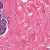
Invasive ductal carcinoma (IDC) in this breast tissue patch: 0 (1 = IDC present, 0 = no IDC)